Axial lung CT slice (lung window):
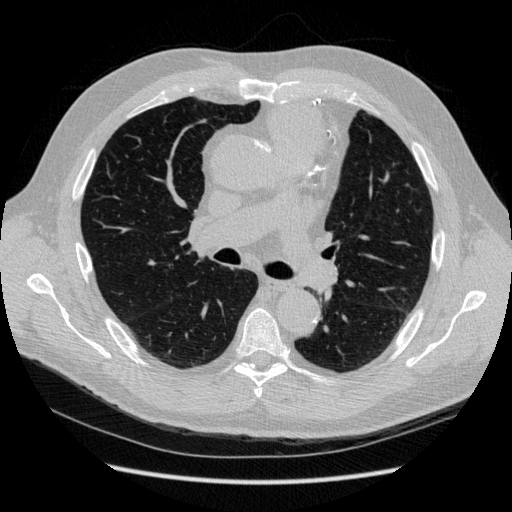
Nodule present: no